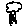
Label: tree